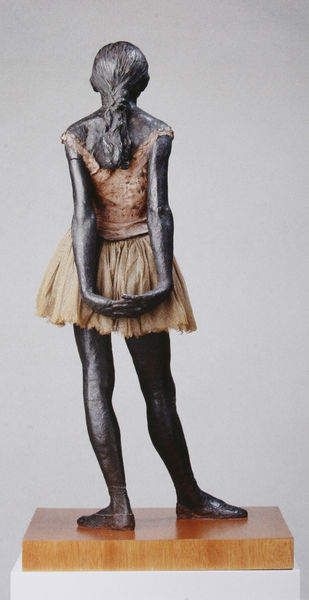
Titel: Petite danseuse de quatorze ans, Kleine vierzehnjährige Tänzerin
Künstler: Edgar Degas
Standort: Dresden
Institution: Staatliche Kunstsammlung Dresden, Skulpturensammlung
Schlagwörter: dunkel, fuß, hand, kopf, körper, schatten, weiß, mädchen, ausschnitt, braun, degas, edgar degas, finger, frau, frisur, geste, haar, hell, holz, kleid, licht, rücken, schwarz, blick, gürtel, rose, rot, beige, rock, tanz, hemd, jung, arm, arme, falten, kleidung, sockel, stehen, stein, hände, figur, gold, haare, pose, stoff, person, tänzerin, locken, ohren, rosa, schulter, schultern, skulptur, statue, beine, taille, bein, füße, rückenansicht, ballerina, ballet, ballett, haltung, tüll, tütü, moderne, modern, balerina, dehnen, röckchen, vorbereitung, falte, zopf, glanz, lciht, metall, bronze, glatt, plastik, plinthe, podest, rodin, rüsche, rüschen, ellenbogen, knie, foto, fotografie, photographie, schimmer, ellebogen, eisen, oberfläche, hinten, brett, lustig, kleidchen, rückansicht, verschränkt, verschlungen, plissee, basis, spielbein, standbein, erz, geschlungen, bronzefigur, schopf, verschrenkt, lebendig, haarzopf, top, bekleidet, gymnastik, souverän, balletttänzerin, rückenfrei, ballettpose, edagr, kleine tänzerin, kupferrock, rückenpartie, dehnung, gut getroddwn, balletartig, anatomisch richtig, lulu